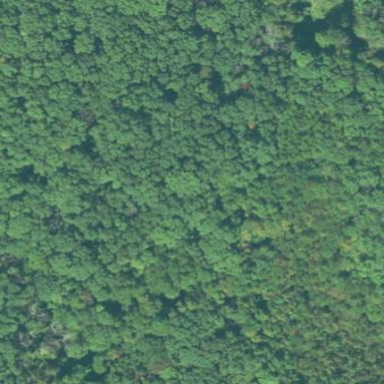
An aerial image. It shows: Mixed woodland area with various types of leaves.